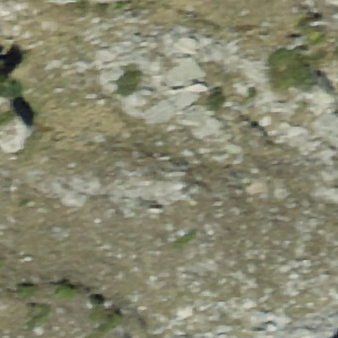
Label: other